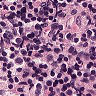
Metastatic tissue present: no